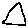
Label: triangle